高一 · 立体几何学
如图, $G, H, M, N$ 分别是正三棱柱的顶点或所在棱的中点, 则表示直线 $G H, M N$ 是异面直线的图形有

(1)

(2)

(3)

(4)
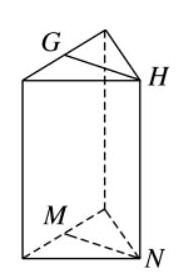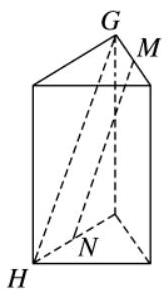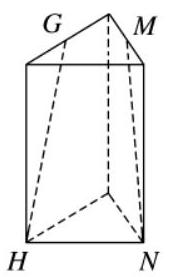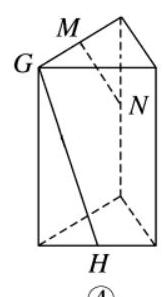
答案: (2)(4)
解析: (1) 中 $H G / / M N$, (3) 中 $G M / / H N$ 且 $G M \neq H N$, 所以直线 $H G$ 与 $M N$ 必相交.